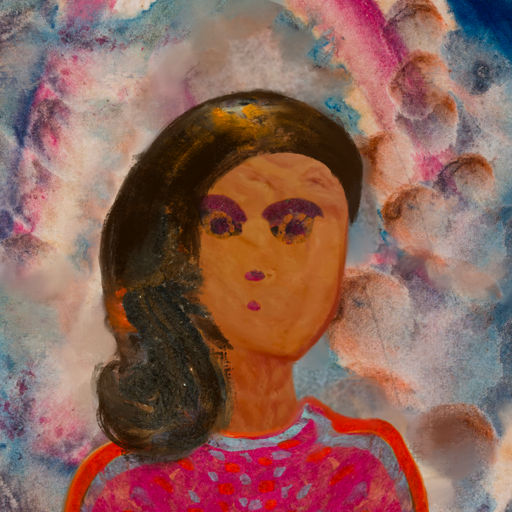
Background: Rupkatha, Head And Neck Front: Pious_Lady, Face Front: Doll, Bust: Sisters, Hair Front: Gypsy_Queen, Head Accessory: Blank, Second Necklace: Blank, Necklace: Blank, Baby: Blank